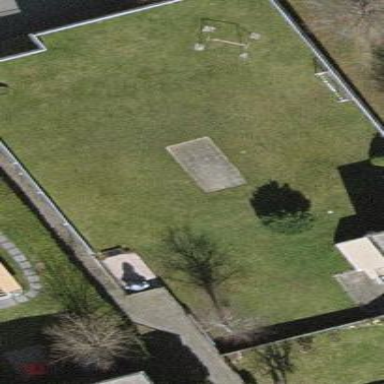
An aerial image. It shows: Garages with flat grass-covered roofs.